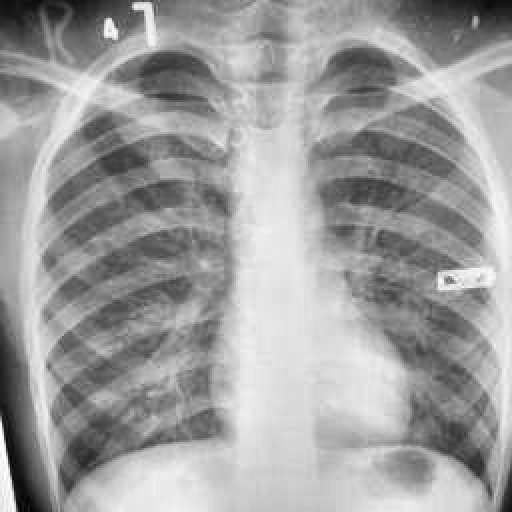
Finding: TUBERCULOSIS